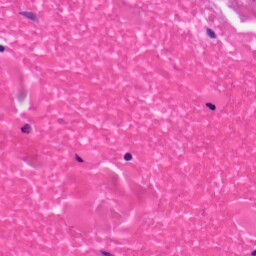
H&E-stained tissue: Skin